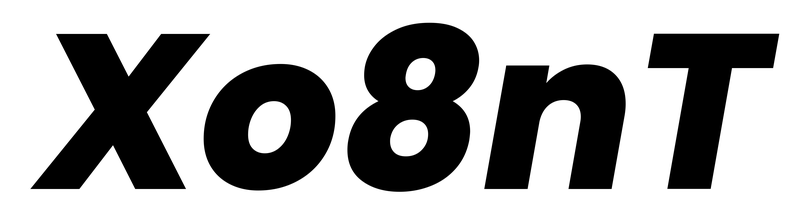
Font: Poppins-ExtraBoldItalic